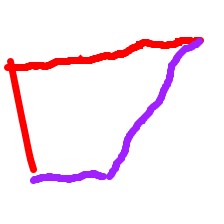
Shape: trapezoid